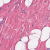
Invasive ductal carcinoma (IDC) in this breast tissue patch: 1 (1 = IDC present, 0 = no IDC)